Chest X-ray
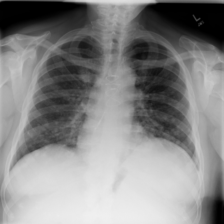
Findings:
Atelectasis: negative
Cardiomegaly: negative
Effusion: negative
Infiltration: negative
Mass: negative
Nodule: positive
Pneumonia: negative
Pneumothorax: negative
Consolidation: negative
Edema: negative
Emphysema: negative
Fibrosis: negative
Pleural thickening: negative
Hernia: negative